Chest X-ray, PA view. Patient: 49 years old, sex F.
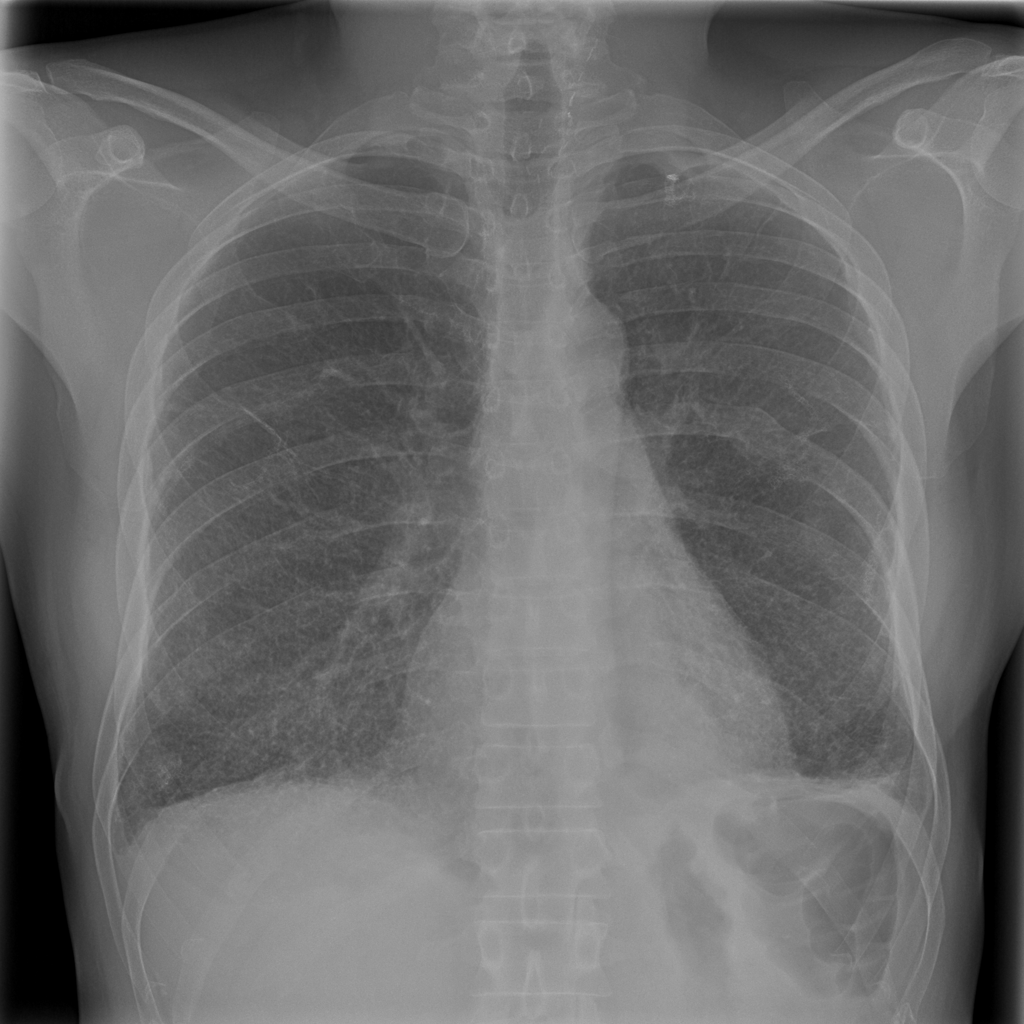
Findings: Effusion, Pleural_Thickening